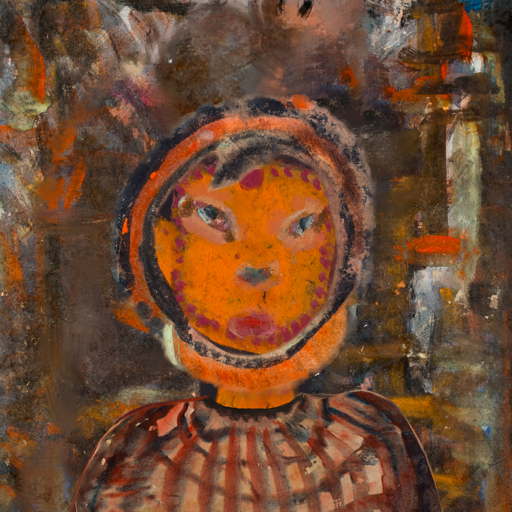
Background: GypsyQueen, Head And Neck Front: Doll, Face Front: Boggyland, Bust: Orphan, Hair Front: Childish, Head Accessory: Blank, Second Necklace: Blank, Necklace: Blank, Baby: Blank